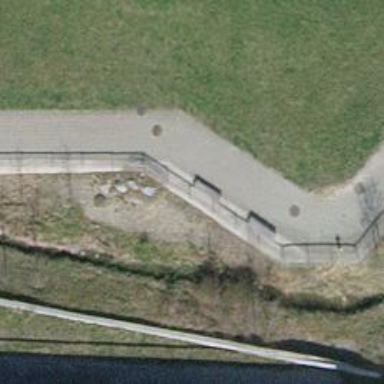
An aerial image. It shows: Brown bench in the vicinity.